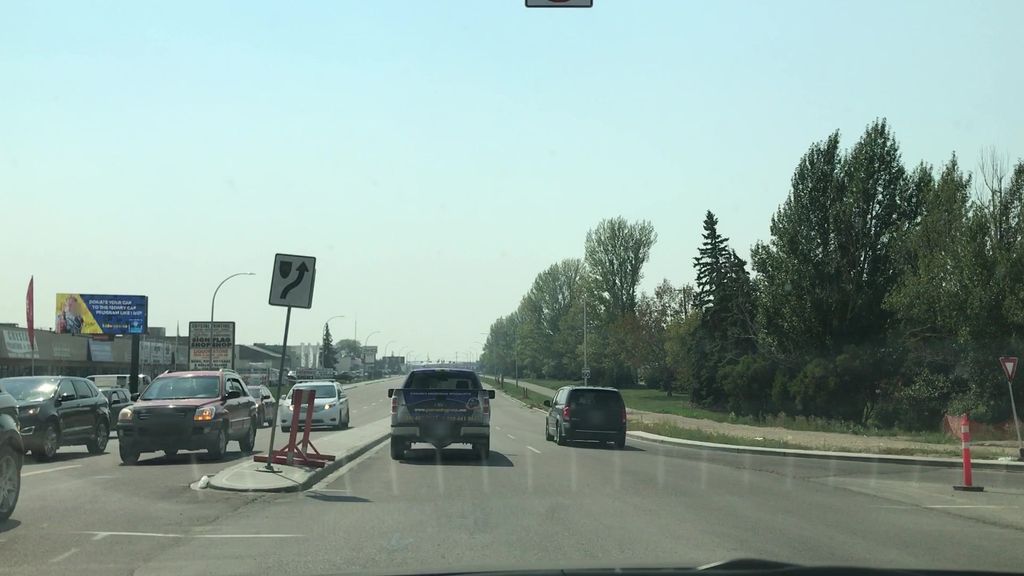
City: edmonton